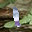
Label: 1